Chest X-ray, PA view. Patient: 42 years old, sex F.
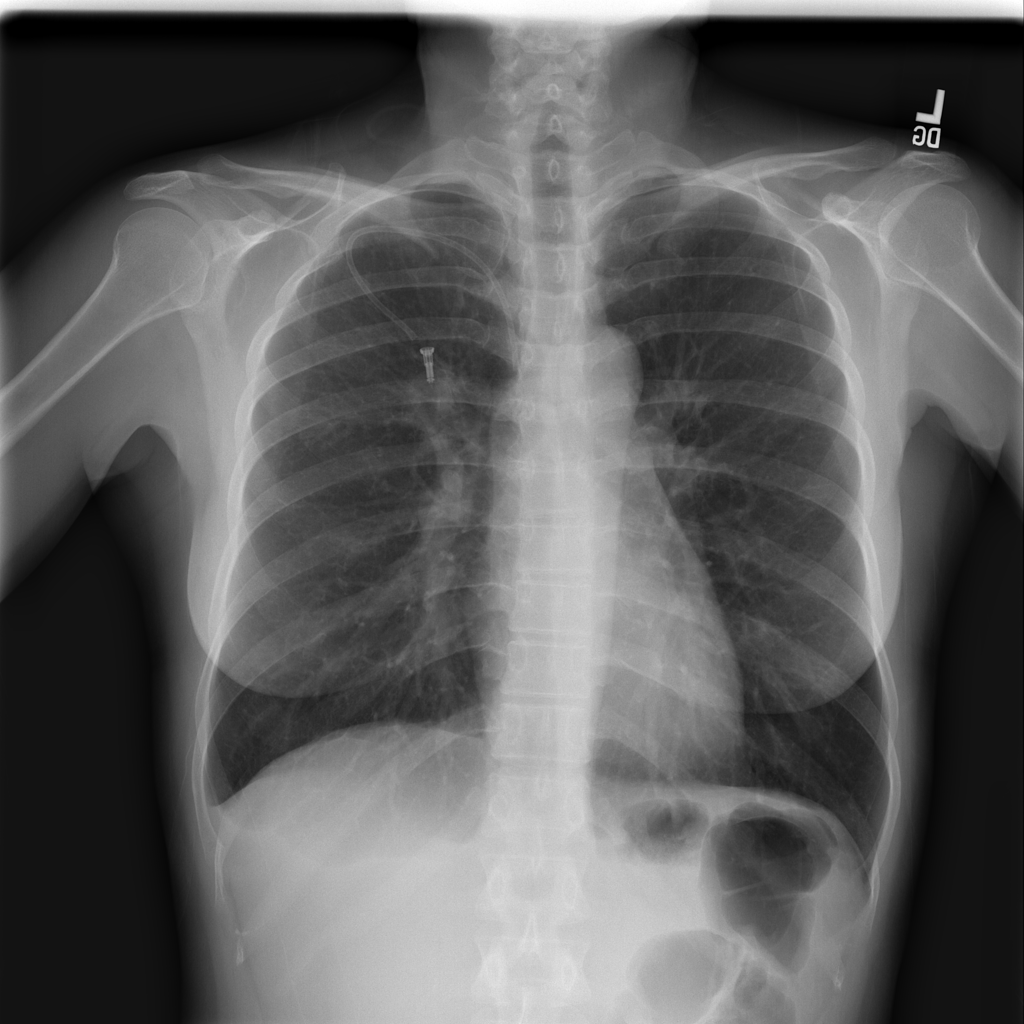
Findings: No Finding